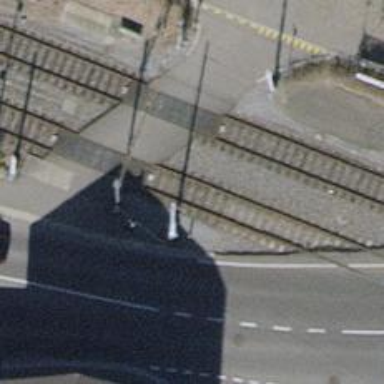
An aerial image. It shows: Railway milestone.